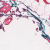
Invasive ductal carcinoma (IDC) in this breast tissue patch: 0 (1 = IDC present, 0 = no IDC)